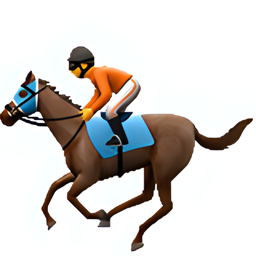
Name: horse racing
Emoji: 🏇
Group: People & Body
Sub-group: person-sport